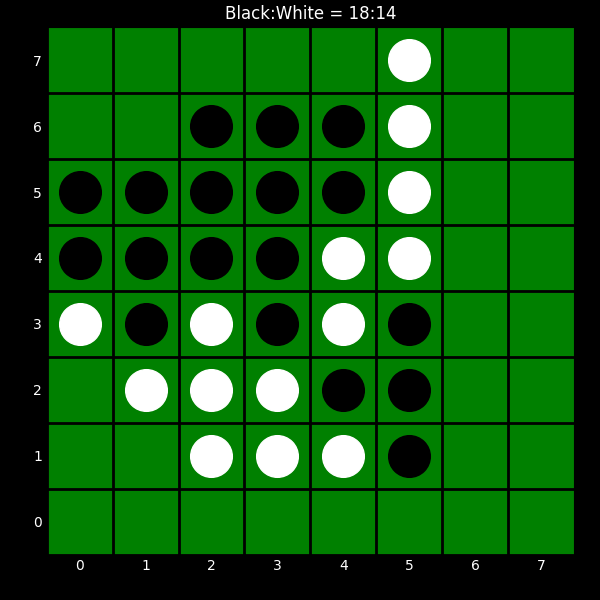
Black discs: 18
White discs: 14